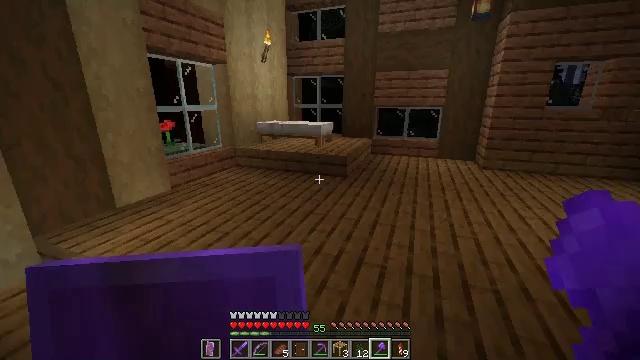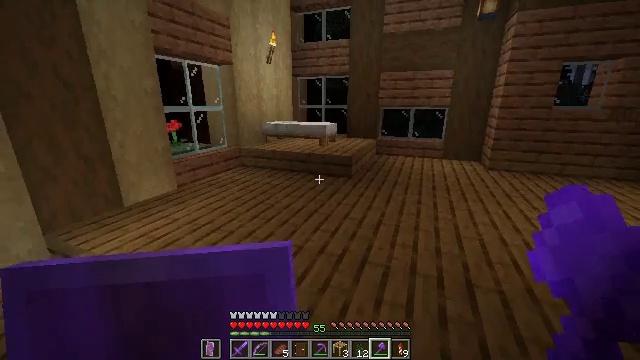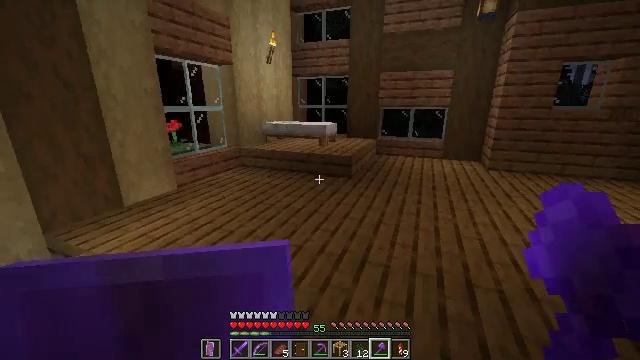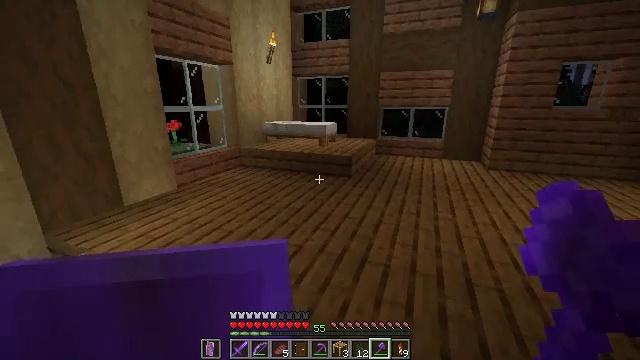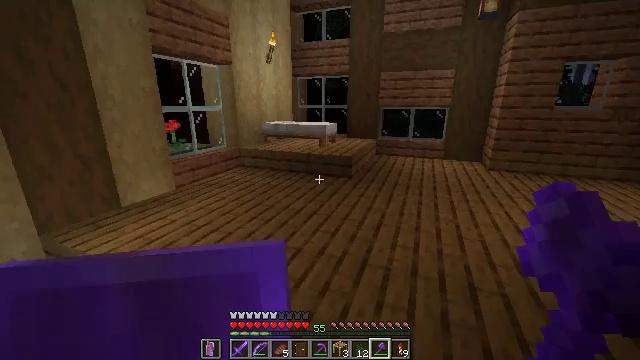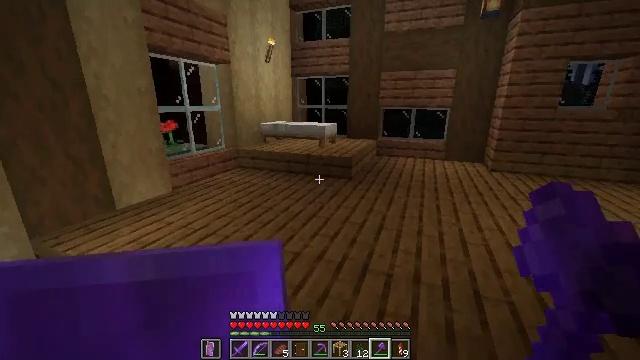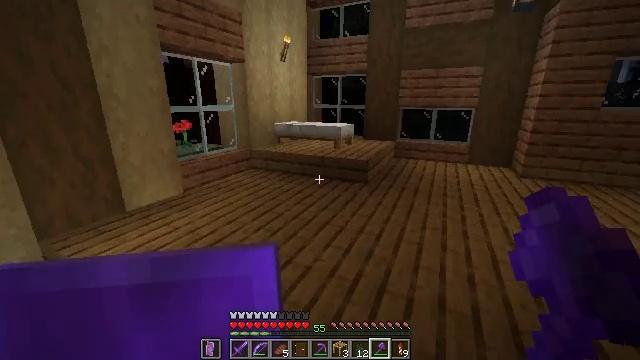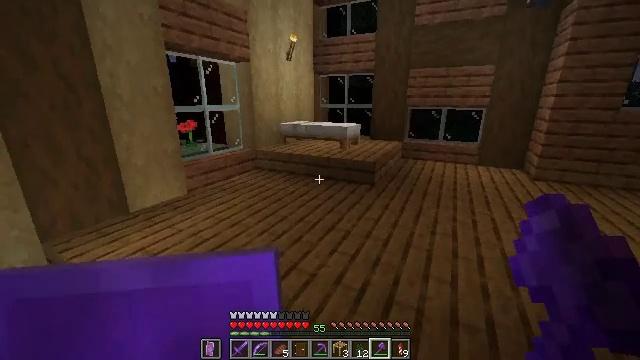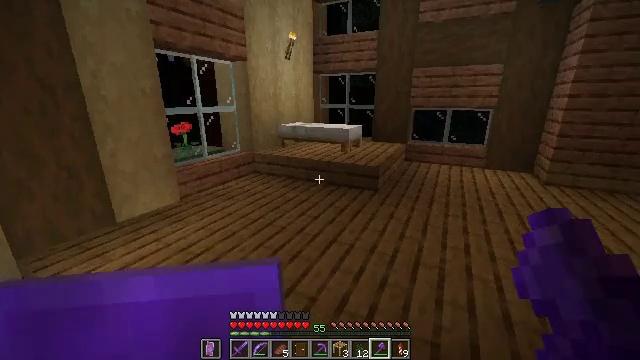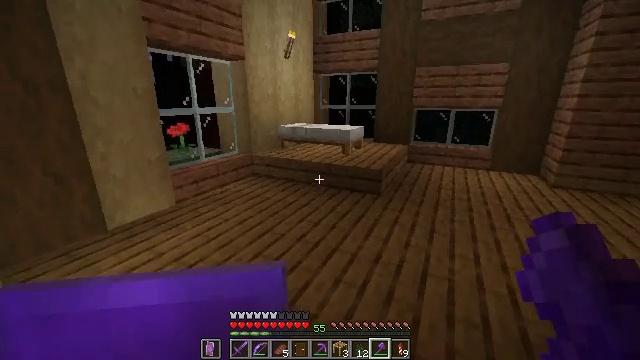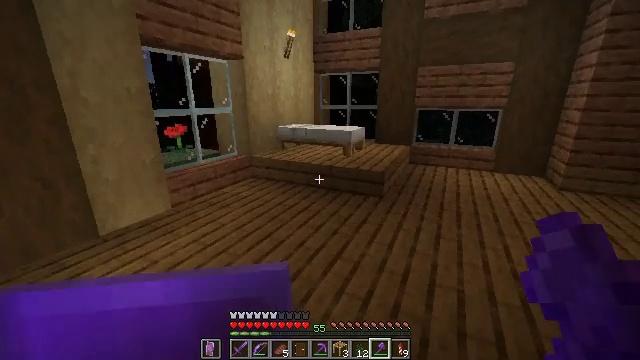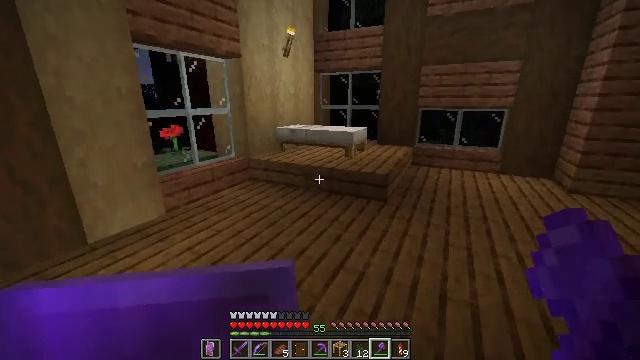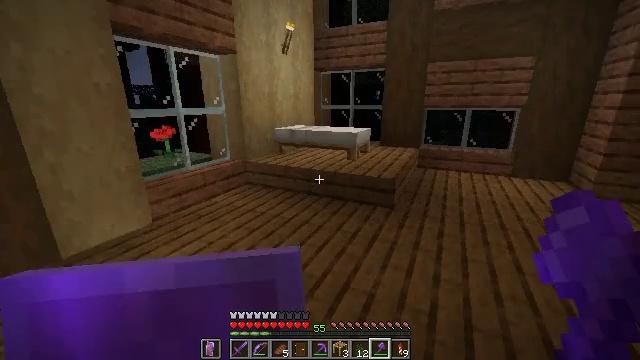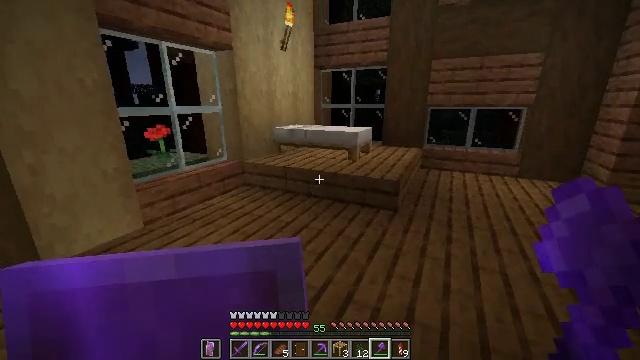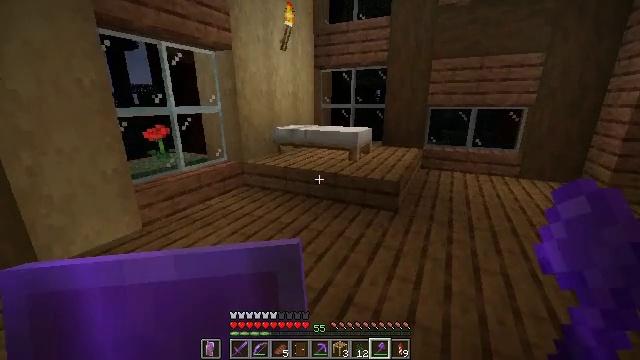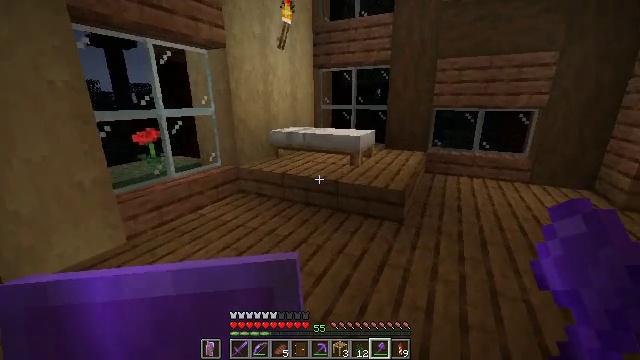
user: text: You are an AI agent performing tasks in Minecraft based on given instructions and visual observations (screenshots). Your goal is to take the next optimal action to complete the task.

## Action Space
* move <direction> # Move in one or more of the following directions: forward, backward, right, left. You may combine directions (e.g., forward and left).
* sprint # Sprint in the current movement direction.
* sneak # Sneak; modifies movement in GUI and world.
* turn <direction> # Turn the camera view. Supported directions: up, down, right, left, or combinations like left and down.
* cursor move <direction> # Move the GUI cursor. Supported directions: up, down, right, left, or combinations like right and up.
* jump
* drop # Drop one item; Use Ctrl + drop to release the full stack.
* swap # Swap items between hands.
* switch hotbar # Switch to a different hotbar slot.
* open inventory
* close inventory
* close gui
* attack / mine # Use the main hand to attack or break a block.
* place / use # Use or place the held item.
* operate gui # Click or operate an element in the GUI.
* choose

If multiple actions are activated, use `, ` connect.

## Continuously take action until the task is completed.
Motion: motion action
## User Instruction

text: Left click to mine the brown shulker box.
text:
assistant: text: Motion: turn left
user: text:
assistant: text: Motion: no_op
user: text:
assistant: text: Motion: no_op
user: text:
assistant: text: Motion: move forward
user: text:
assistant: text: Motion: move forward
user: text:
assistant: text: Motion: move forward, turn left
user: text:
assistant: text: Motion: move forward, turn left
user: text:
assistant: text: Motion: move forward
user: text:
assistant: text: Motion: move forward
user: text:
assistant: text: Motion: move forward
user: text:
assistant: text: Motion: move forward
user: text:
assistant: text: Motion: move forward
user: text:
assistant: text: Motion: move forward
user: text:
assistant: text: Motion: move forward
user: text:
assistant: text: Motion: move forward
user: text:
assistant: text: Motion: move forward
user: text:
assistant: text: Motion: move forward
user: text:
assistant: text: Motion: move forward
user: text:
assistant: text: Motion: move forward
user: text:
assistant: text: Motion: move forward
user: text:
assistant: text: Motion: move forward
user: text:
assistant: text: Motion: move forward
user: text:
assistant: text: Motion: move forward
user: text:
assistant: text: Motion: move forward
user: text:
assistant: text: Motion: move forward
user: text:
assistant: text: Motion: move forward
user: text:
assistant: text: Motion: move forward
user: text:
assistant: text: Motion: move forward
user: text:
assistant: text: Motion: move forward, use / place
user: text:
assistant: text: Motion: use / place